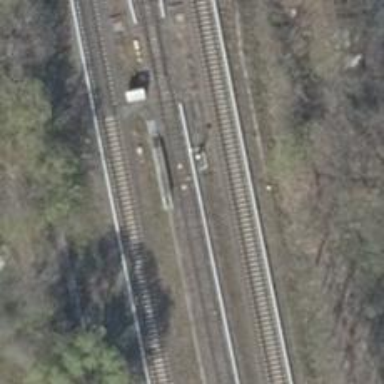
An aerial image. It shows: Railway switch.